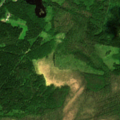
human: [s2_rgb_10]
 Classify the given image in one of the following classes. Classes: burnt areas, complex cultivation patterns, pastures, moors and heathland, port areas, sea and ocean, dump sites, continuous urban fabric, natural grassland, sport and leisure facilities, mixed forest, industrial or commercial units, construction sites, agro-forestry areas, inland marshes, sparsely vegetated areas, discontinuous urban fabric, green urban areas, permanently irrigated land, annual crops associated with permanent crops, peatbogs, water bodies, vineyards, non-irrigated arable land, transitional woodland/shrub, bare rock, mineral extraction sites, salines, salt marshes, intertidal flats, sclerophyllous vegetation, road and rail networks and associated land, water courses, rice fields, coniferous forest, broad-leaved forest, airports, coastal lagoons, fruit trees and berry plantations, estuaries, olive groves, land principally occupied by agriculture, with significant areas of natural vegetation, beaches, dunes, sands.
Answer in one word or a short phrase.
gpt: coniferous forest, mixed forest